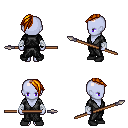
a pixel art fantasy rpg character, female body template, dark elf, purple skin, gray robe, teal pants, dark blonde long mohawk hairstyle, white cloth bandages, black shoes, spear, four views (front, back, left, right), 2x2 character sprite sheet, small pixel art, hard edges, no anti-aliasing